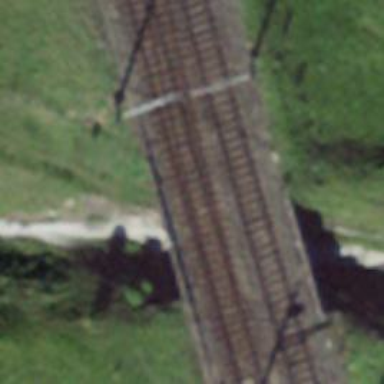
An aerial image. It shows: Bridge with electrified rail tracks and contact line.